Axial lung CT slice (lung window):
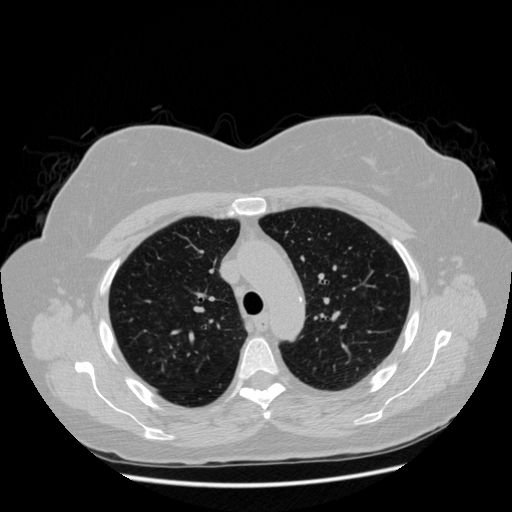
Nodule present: yes
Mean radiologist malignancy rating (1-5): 3